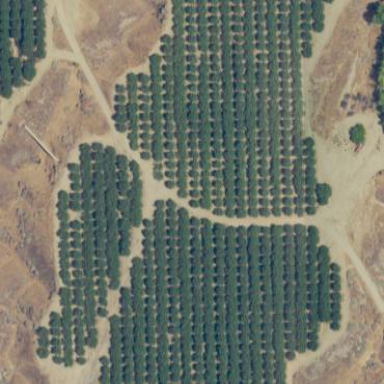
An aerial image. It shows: Orchard.